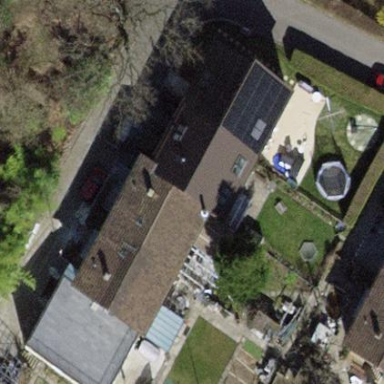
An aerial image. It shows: Building with pitched roof.